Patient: sex M, age 81
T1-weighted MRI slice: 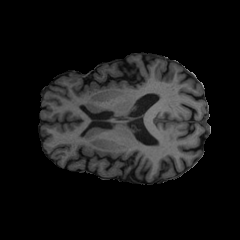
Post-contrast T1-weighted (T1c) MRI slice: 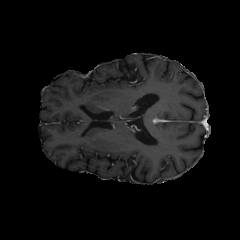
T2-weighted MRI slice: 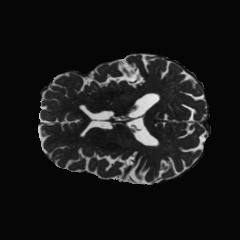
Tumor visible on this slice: no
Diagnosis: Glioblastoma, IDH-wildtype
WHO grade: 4